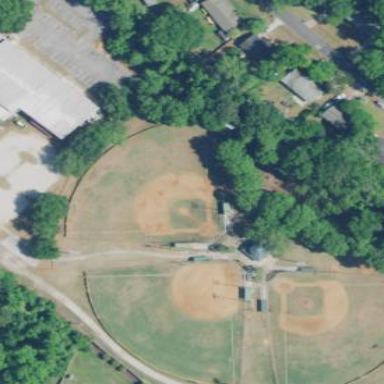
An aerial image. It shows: Baseball pitch for leisure land.